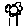
Label: flower